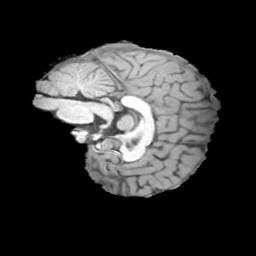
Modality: T1w
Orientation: sagittal
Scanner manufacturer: siemens
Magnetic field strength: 3 T
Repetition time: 2 s
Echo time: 0.0024 s